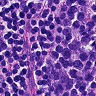
Metastatic tissue present: no